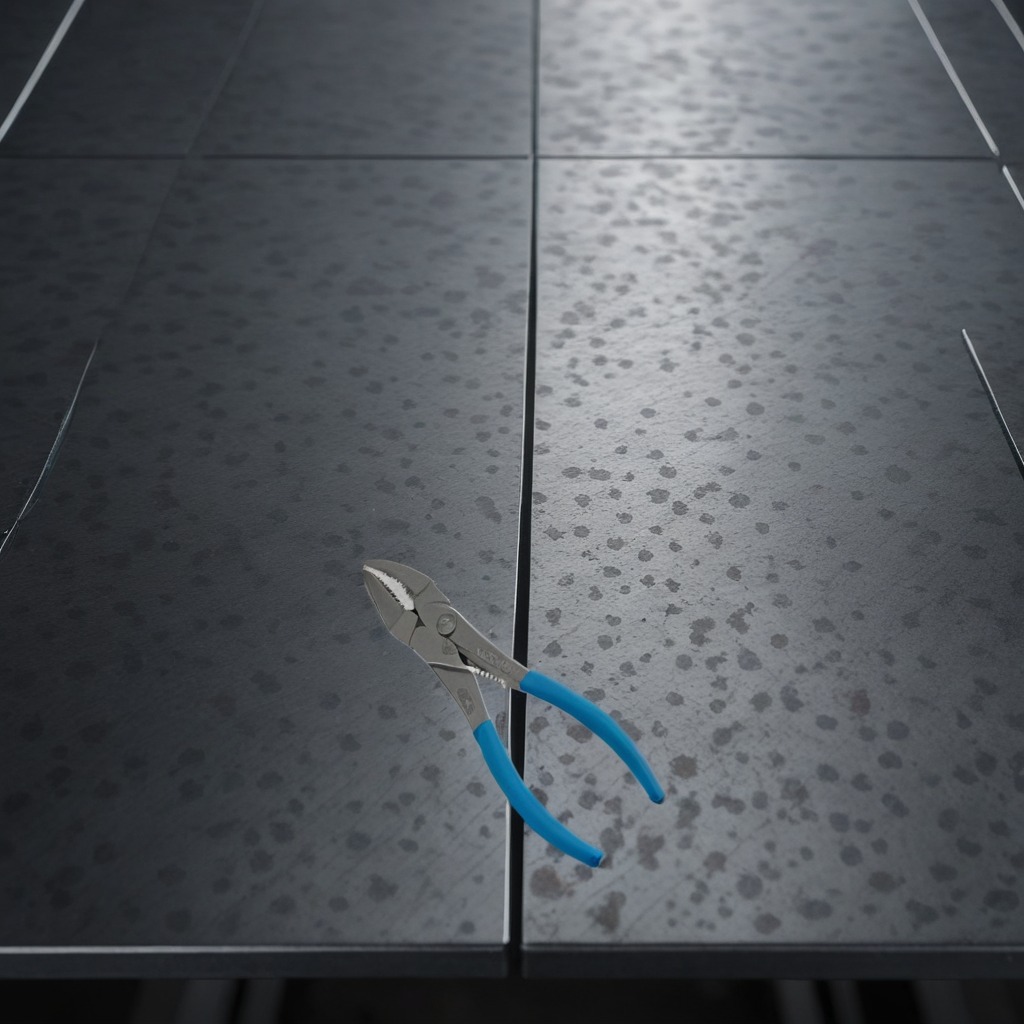
A plier is lying on the cold steel table in a mining workshop.